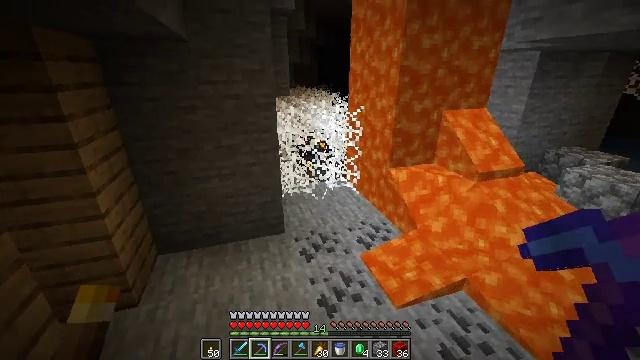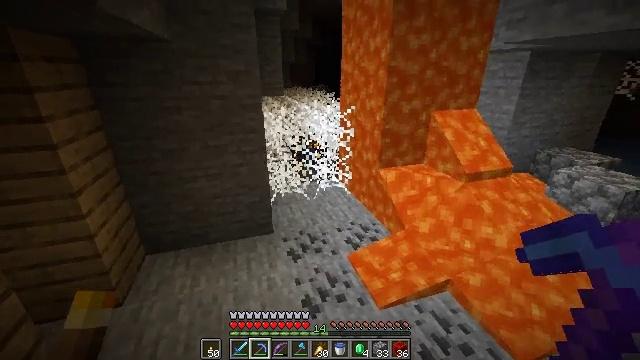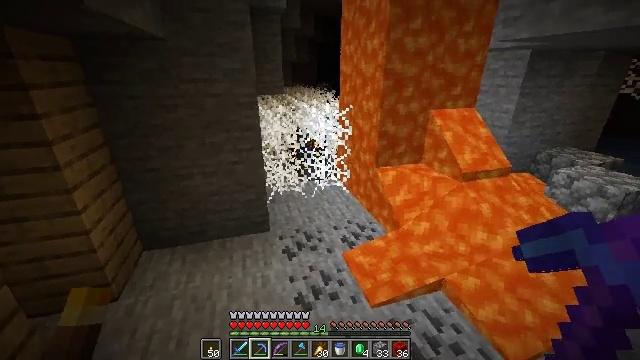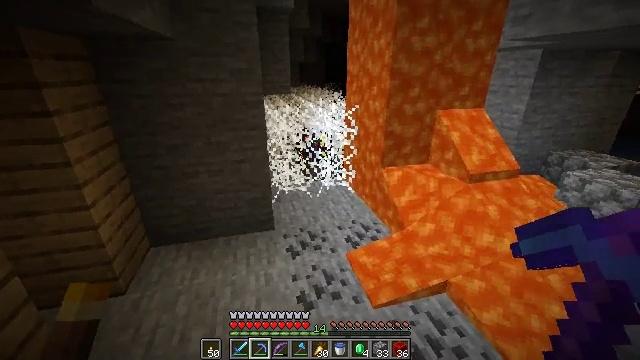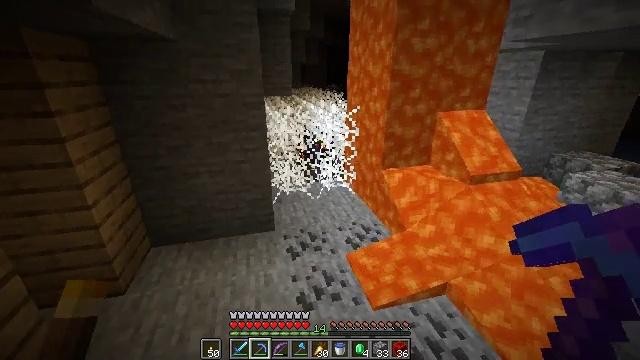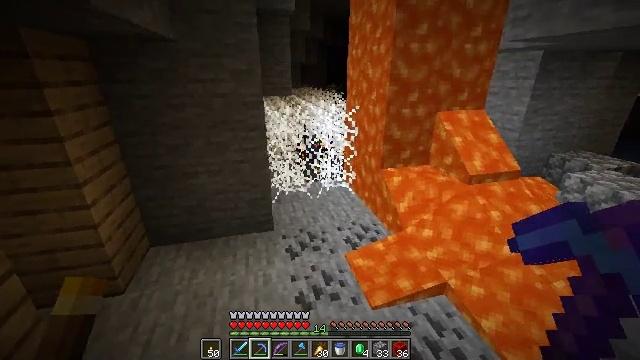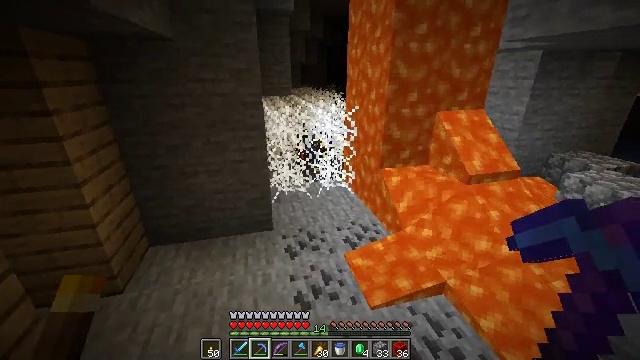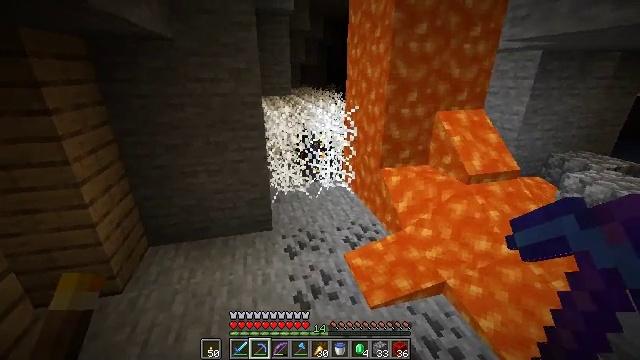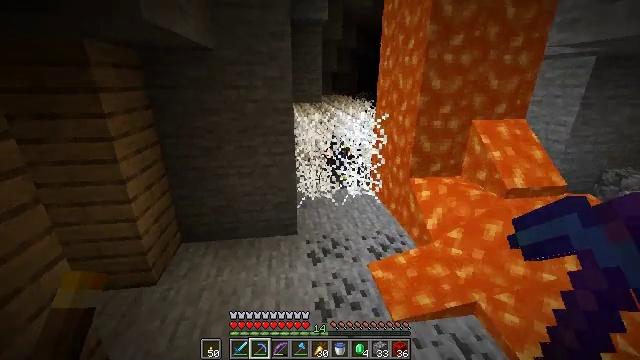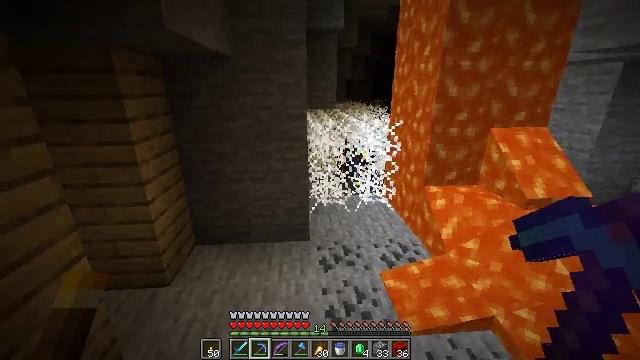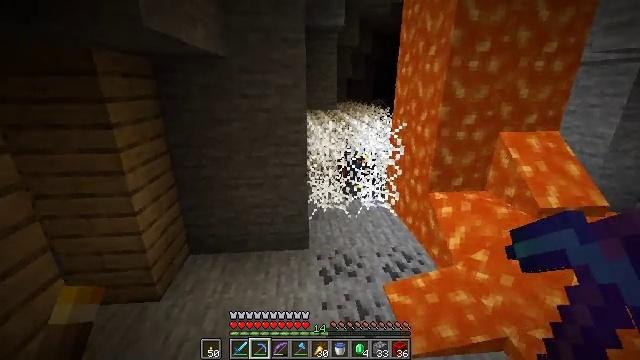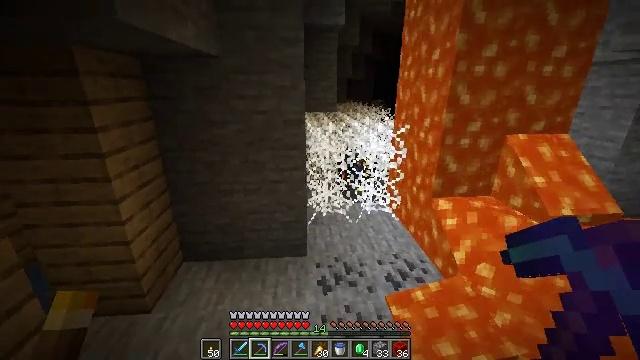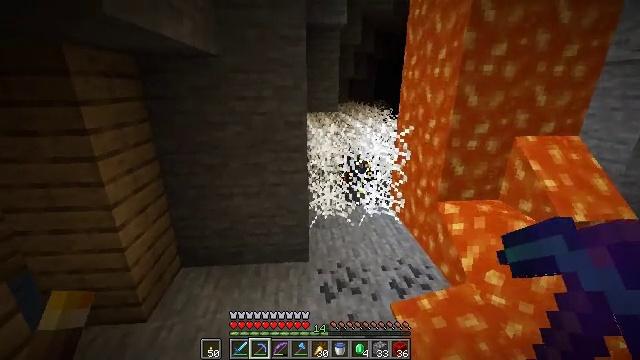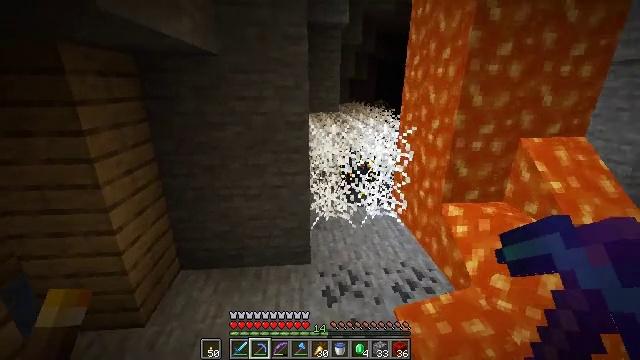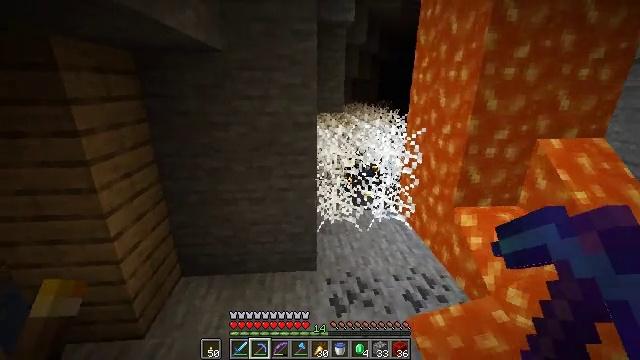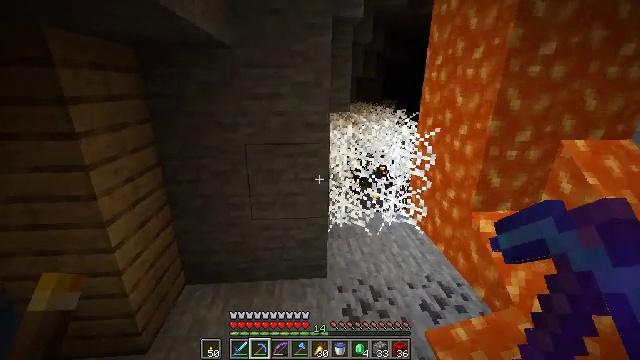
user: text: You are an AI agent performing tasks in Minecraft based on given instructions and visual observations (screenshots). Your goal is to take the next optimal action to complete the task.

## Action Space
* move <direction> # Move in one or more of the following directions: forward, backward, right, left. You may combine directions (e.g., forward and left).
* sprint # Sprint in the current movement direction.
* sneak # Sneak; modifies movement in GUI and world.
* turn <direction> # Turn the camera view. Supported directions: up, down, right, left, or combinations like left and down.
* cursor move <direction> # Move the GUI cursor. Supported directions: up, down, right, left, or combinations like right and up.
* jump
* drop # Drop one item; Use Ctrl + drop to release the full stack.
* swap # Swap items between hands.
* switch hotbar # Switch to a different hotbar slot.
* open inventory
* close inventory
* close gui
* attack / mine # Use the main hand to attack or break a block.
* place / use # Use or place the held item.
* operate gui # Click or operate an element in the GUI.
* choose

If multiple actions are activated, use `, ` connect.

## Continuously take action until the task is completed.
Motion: motion action
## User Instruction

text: Break the cobweb with a sword.
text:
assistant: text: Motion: no_op
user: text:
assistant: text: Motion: no_op
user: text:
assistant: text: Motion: turn left
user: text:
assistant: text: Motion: no_op
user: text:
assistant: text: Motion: no_op
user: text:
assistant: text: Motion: no_op
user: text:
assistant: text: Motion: no_op
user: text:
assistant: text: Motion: turn left and up
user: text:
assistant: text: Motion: move forward, turn left and up
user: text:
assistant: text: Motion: move forward
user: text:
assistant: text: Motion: move forward
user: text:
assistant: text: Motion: move forward and move left
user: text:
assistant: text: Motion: move forward and move left
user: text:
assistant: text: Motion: move forward and move left
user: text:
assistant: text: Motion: move forward and move left
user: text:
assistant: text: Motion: move forward
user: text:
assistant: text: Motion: move forward
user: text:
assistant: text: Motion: move forward
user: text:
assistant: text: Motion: move forward, turn right and up
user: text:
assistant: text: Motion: move forward, turn right and up, switch to hotbar 1
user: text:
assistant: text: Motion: move forward, turn right and up, switch to hotbar 1
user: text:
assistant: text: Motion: move forward, turn right
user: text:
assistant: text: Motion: move forward and move right
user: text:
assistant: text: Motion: move forward and move right, attack / mine
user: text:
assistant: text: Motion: move forward and move right, attack / mine
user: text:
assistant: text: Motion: move forward and move right, turn left and down, attack / mine
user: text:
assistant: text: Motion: move right, turn left, attack / mine
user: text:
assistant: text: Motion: attack / mine
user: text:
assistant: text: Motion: attack / mine
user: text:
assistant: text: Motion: attack / mine